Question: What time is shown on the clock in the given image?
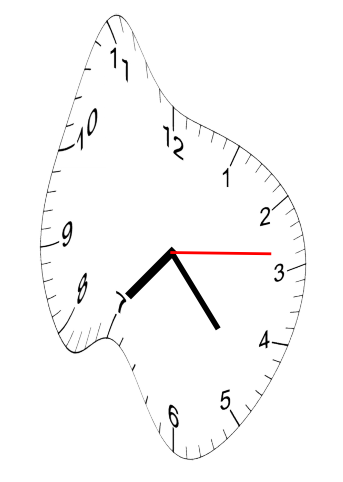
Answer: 07:23:14